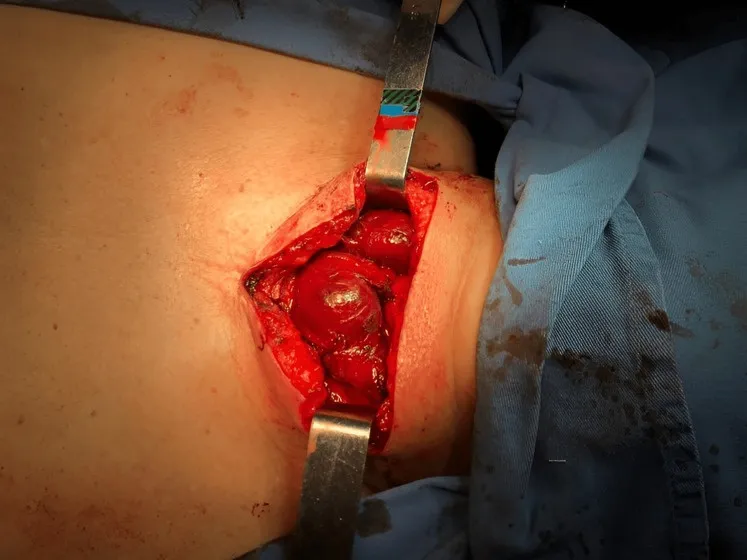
Cervicotomy with medial partial sternotomy visualizing diffuse nodular goiter.
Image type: medical_photograph (other_medical_photograph)